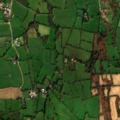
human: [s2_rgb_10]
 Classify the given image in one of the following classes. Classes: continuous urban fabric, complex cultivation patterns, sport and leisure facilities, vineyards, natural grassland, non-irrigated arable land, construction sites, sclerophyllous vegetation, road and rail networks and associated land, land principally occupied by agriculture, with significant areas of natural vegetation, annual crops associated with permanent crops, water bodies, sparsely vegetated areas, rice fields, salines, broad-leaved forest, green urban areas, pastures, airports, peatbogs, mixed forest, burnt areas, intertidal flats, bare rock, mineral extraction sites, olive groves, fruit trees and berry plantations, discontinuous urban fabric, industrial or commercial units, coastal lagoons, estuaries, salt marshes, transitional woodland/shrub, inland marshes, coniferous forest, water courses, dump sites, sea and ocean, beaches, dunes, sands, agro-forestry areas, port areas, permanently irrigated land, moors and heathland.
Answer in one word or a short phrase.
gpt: pastures